Question: Ok, now most mordern smartphone has 720p or 1080p resolution. That mean even screen size is small like 4 in, we still can see all text, gui (such as email textbox) of the whole website when first time opening it in Galaxy s3.
However, though we can see the very little email textbox in mobile browser, it is too small for us to enter data. So we need to magnify the page and that is very time consuming.
So, here is what i am planning to do but i feel it very strange.
I will create a website like a normal website mydomain.com, but the button and text on that website is very big.
Ex:
Css
'''
.myNormalMobileFont{
font-size: 500%;
}
.myNormalLargeFont{
font-size: 700%;
}
'''
The below image shows that no matter where I open my website either in mobile device or in desktop, then it will look like this

One more thing, when I opened some article page in my mobile I saw they have a mobile web version, but I have never found these mobile version on the normal Desktop browser?
Where they put their mobile web?
My mobile website can be used as a normal Desktop website but the the buttons and Text will be very big.
Can someone explain this?
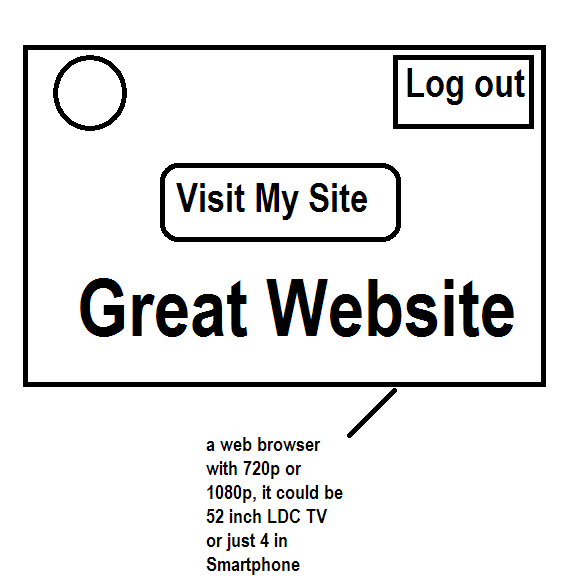
Answer: You actually don't need to specify the font-size like that as long as you set the correct meta tags.
ex:
'''
<meta name="viewport" content="initial-scale=1,maximum-scale=1,user-scalable=no" />
'''
This sets the scale of the viewport.
I suggest you upload your HTMLs to a server and access them from your phone and play around with it there. it's the best way to learn
As for your question regarding where you can find the mobile web, it depends on the site.
1) Sometimes the site is responsive (you can access the site from desktop , resize your browser down and watch it change) ie: <URL>
2) But sometimes they have dedicated mobile site, like facebook -> <URL>